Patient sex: M
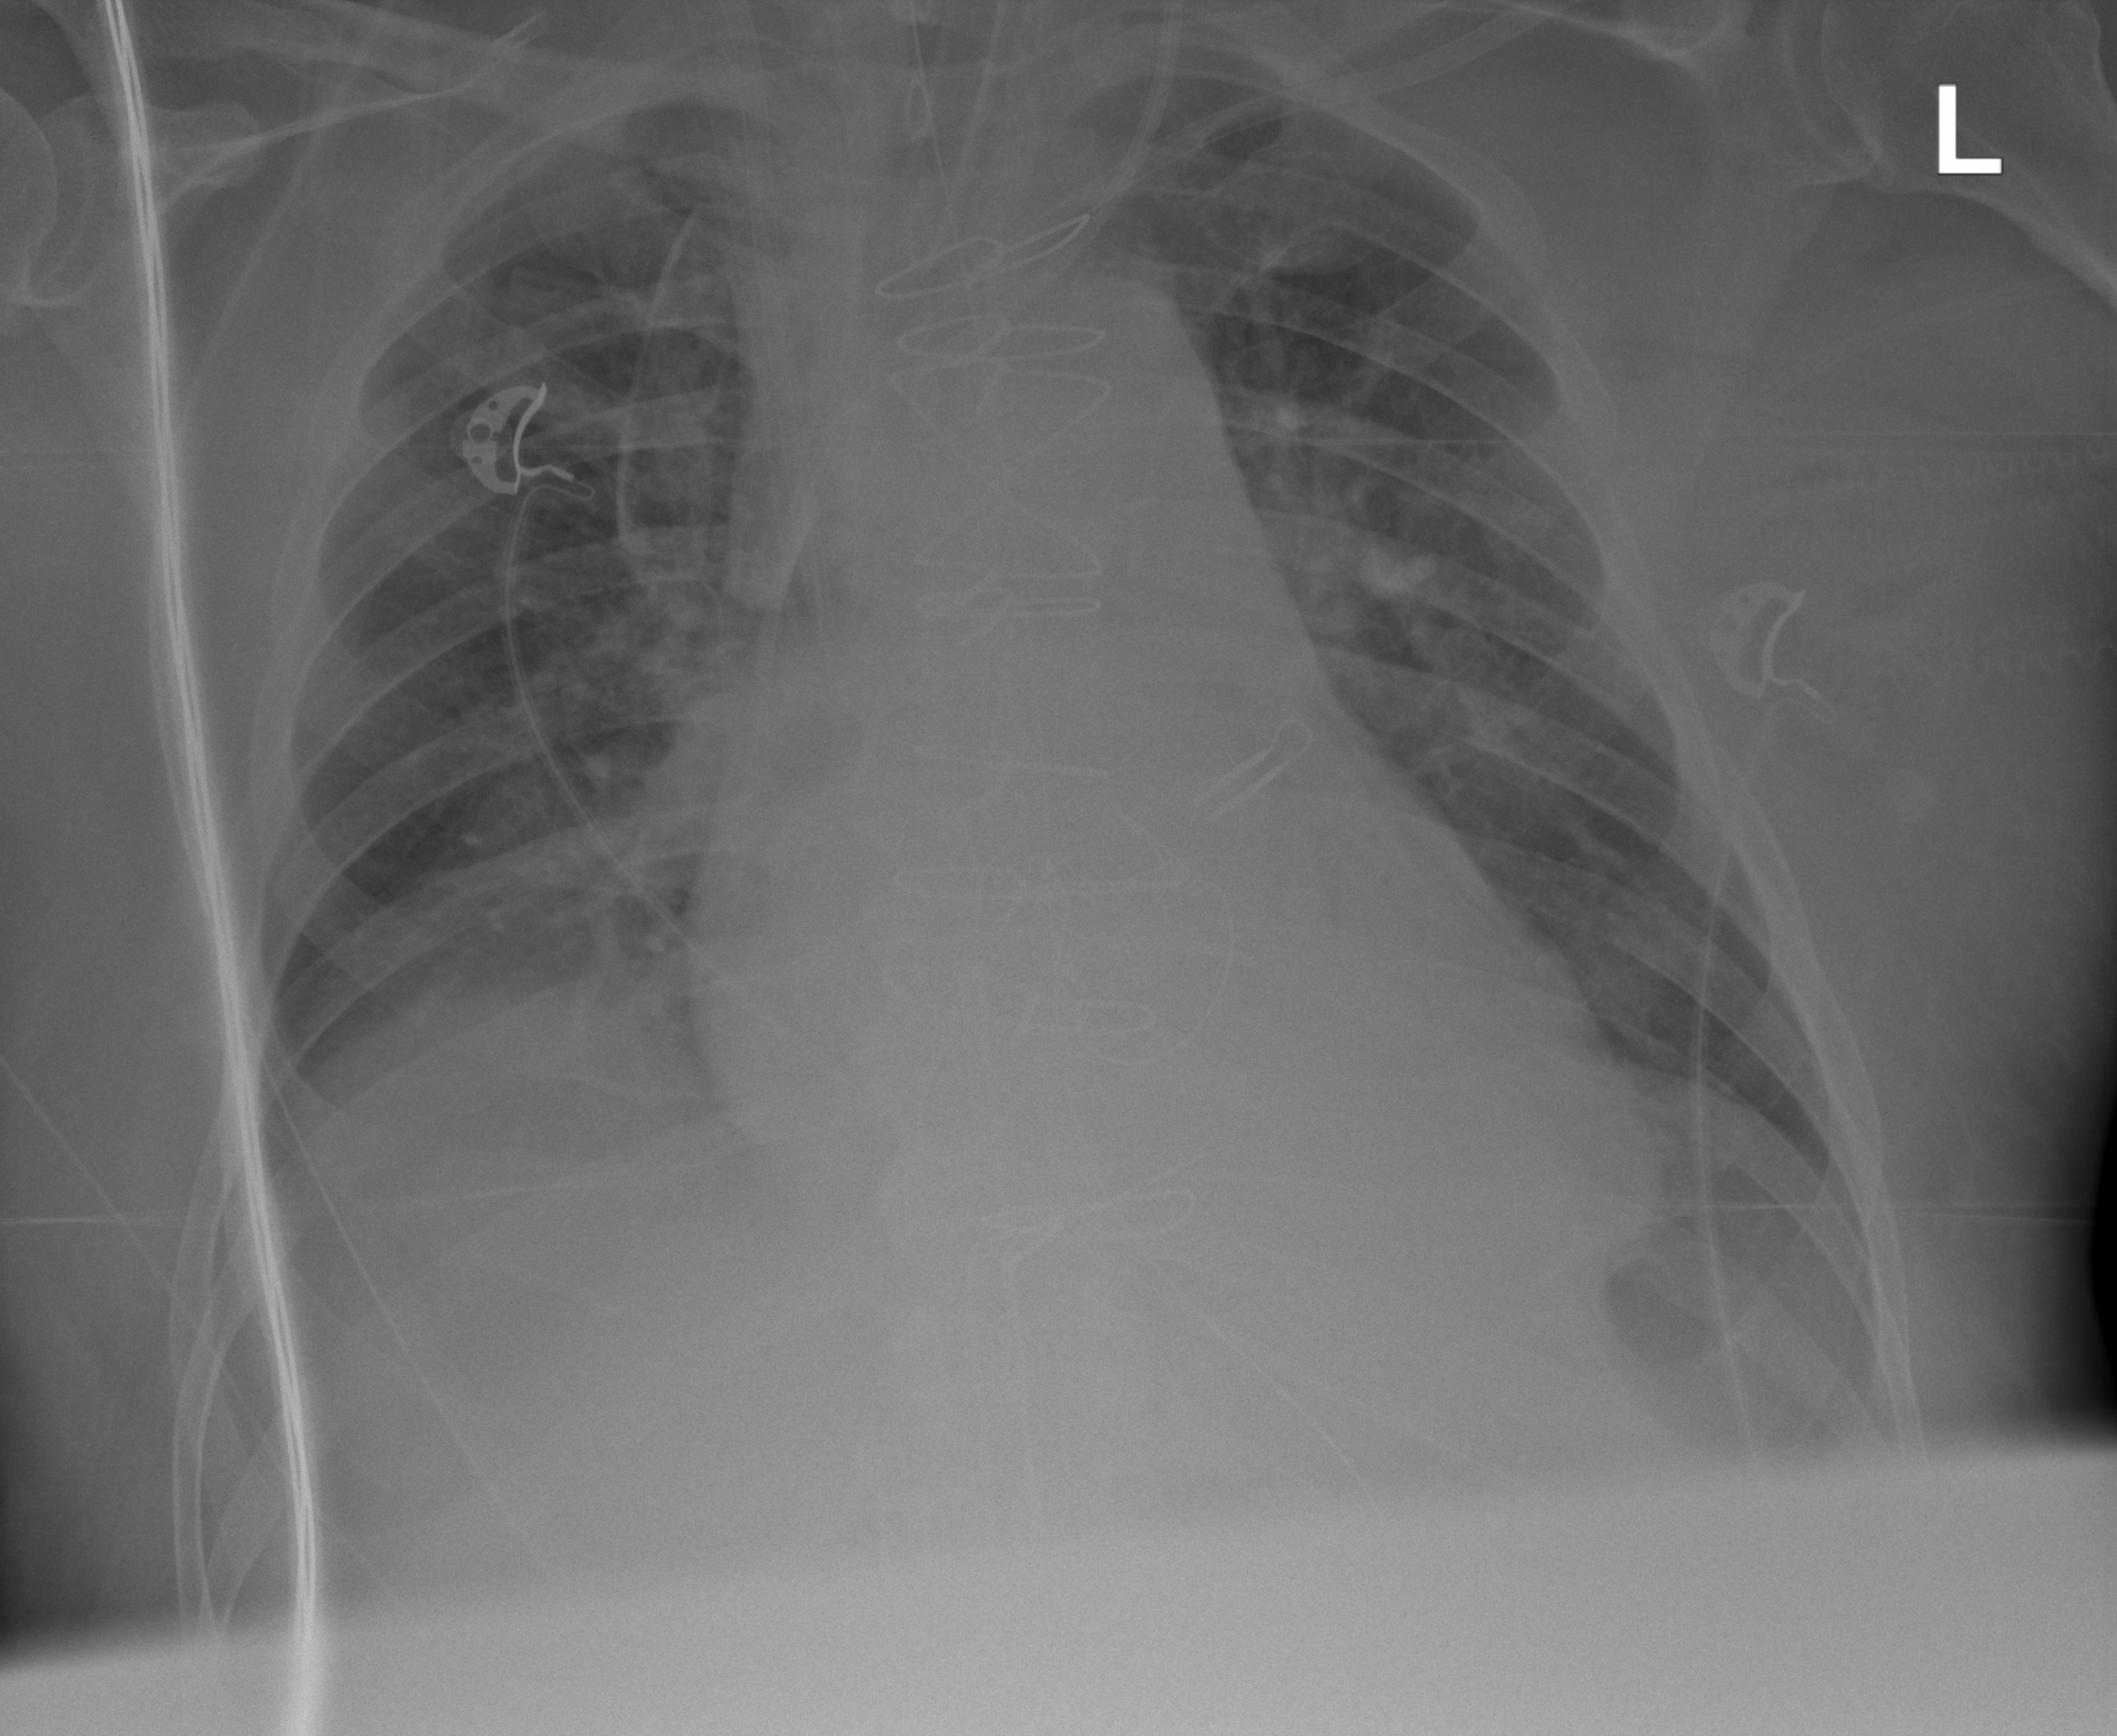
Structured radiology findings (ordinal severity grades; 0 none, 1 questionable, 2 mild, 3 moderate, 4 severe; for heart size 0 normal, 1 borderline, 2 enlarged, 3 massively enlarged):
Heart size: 2
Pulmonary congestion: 2
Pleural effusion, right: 2
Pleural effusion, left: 1
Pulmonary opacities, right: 2
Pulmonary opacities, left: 2
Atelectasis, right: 2
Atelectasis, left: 2